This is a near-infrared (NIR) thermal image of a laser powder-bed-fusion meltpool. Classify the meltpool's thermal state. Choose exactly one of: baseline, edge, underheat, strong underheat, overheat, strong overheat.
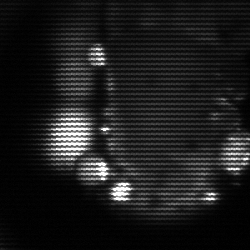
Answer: strong underheat